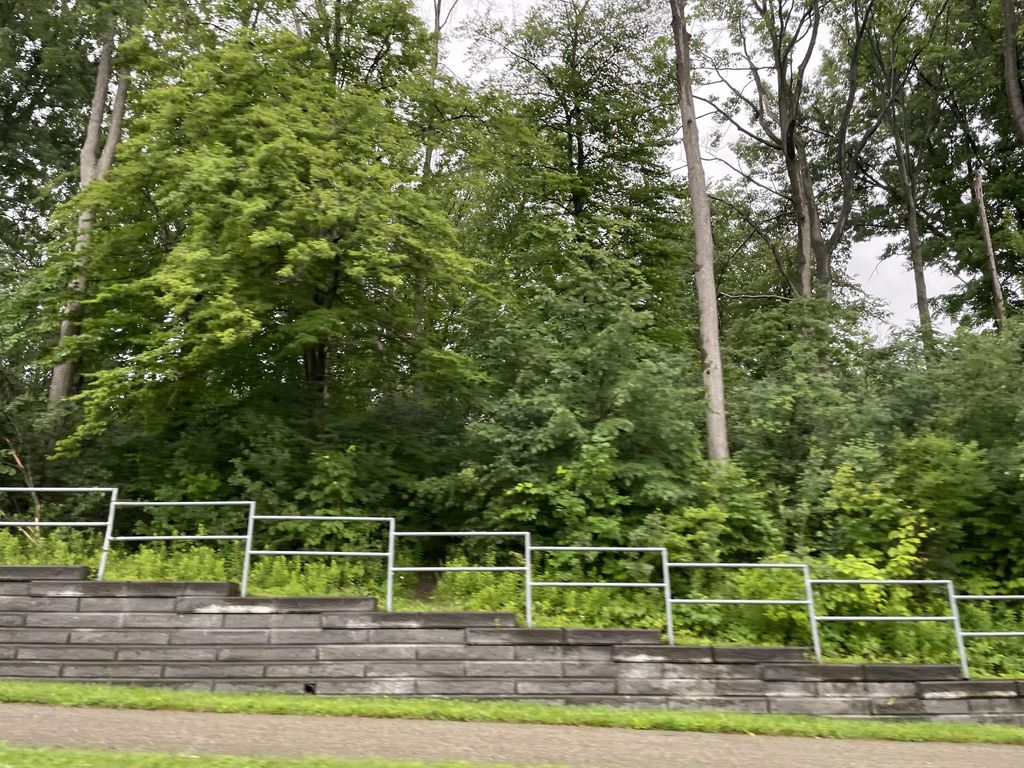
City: kitchener-waterloo